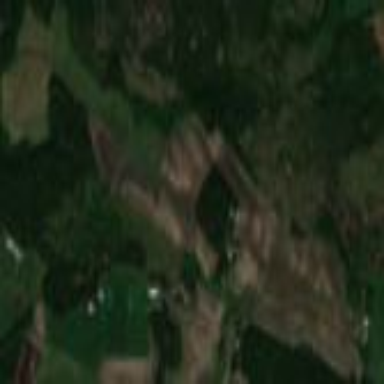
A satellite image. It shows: View of farmland.